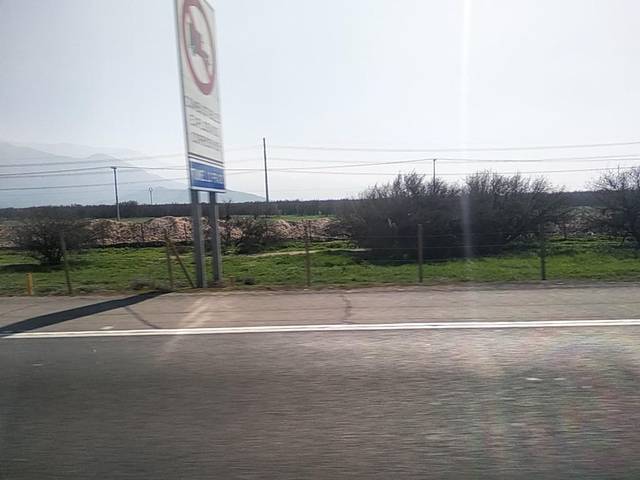
Region: Chile
Coordinates: -33.447, -70.862